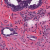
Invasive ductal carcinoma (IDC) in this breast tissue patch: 0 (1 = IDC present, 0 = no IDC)